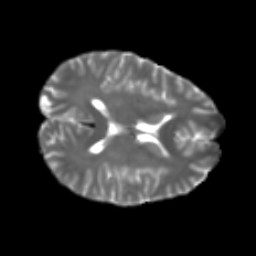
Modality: T2w
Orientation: axial
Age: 24
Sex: male
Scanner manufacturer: ge
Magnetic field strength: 3 T
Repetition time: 7.8 s
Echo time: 0.0606 s